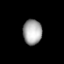
Tissue: prostate
Cell type: Myeloid cells
Senescence score: 0.6959
Nuclear area (px): 463
Mean DAPI intensity: 167.009